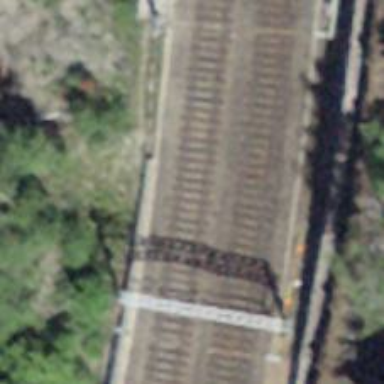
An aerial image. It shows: Railway track with contact line for electrification.